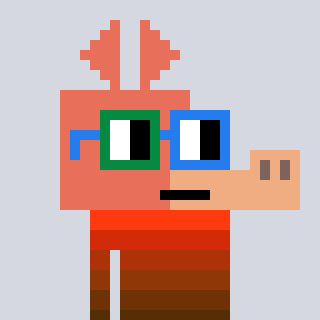
a pixel art character with square green and blue glasses, a aardvark-shaped head and a magenta-colored body on a cool background